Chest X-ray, AP view. Patient: 27 years old, sex M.
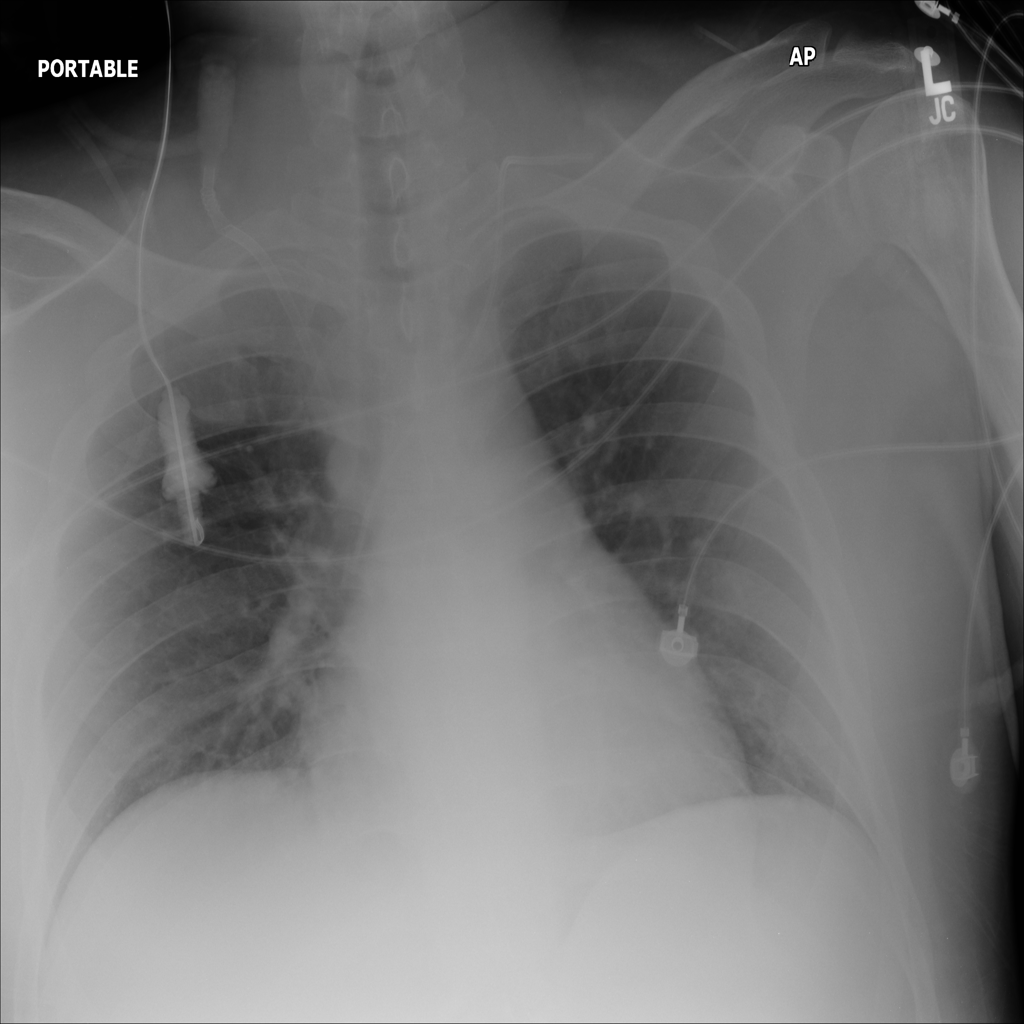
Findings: No Finding